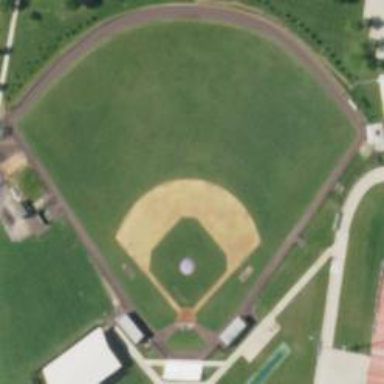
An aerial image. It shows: Baseball pitch for leisure land.